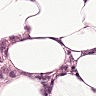
Metastatic tissue present: no